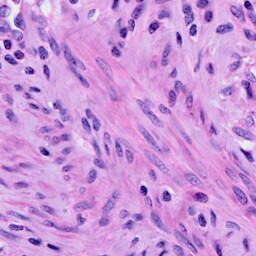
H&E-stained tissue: Cervix